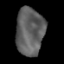
Tissue: lung
Cell type: Endothelial cells
Senescence score: 0.2347
Nuclear area (px): 1308
Mean DAPI intensity: 95.307